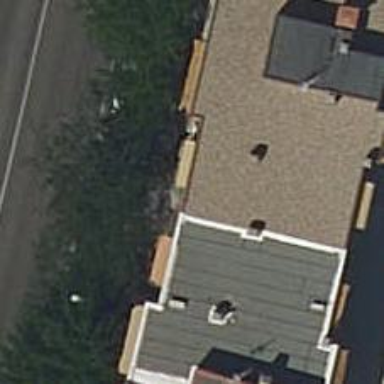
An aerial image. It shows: Veterinary facility.